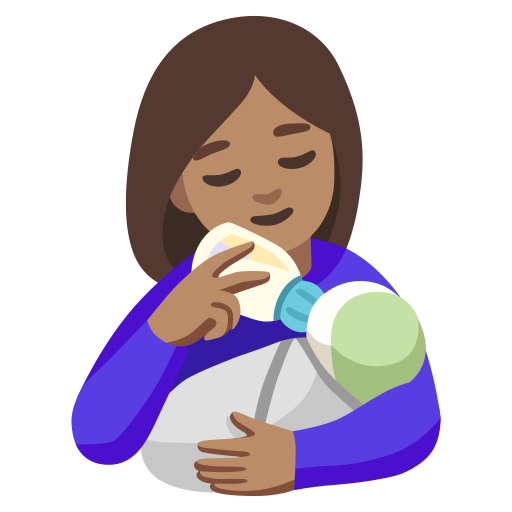
Emoji: 👩🏽‍🍼